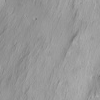
Atmospheric dust classification: not_dusty